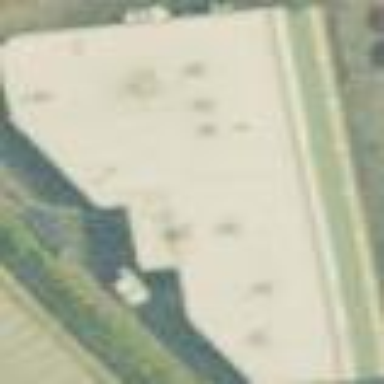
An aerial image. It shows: Commercial building.